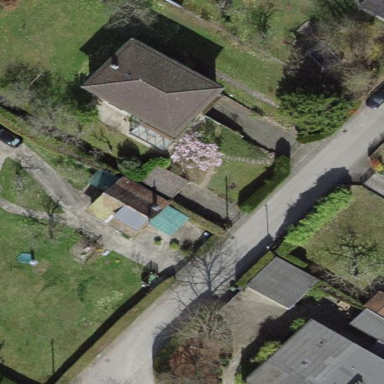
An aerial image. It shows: Garden enclosed by fence.